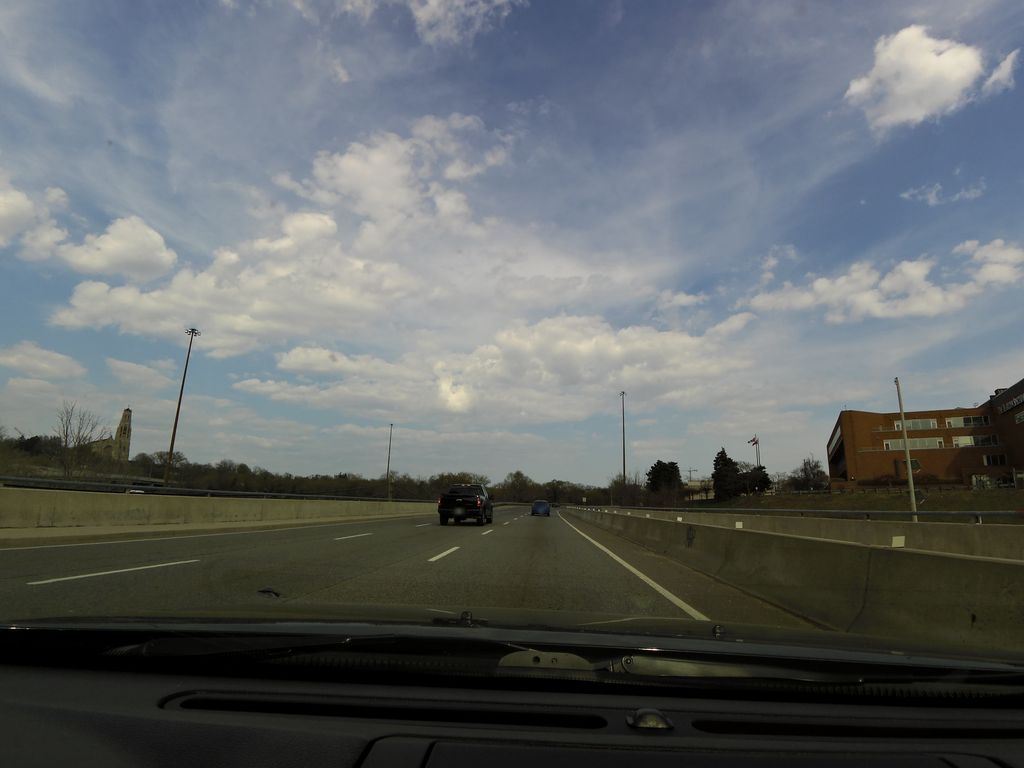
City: hamilton